Interaction volume radius: 10 \u00c5
Interaction volume height: 20 \u00c5
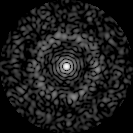
Disorder parameter: 0.8372